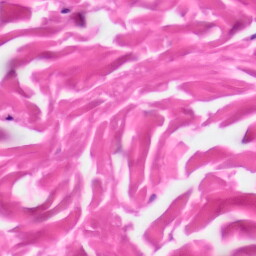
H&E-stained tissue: Skin